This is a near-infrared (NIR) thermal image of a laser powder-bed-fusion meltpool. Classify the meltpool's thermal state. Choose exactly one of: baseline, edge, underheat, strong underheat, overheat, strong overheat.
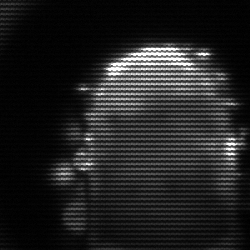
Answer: baseline